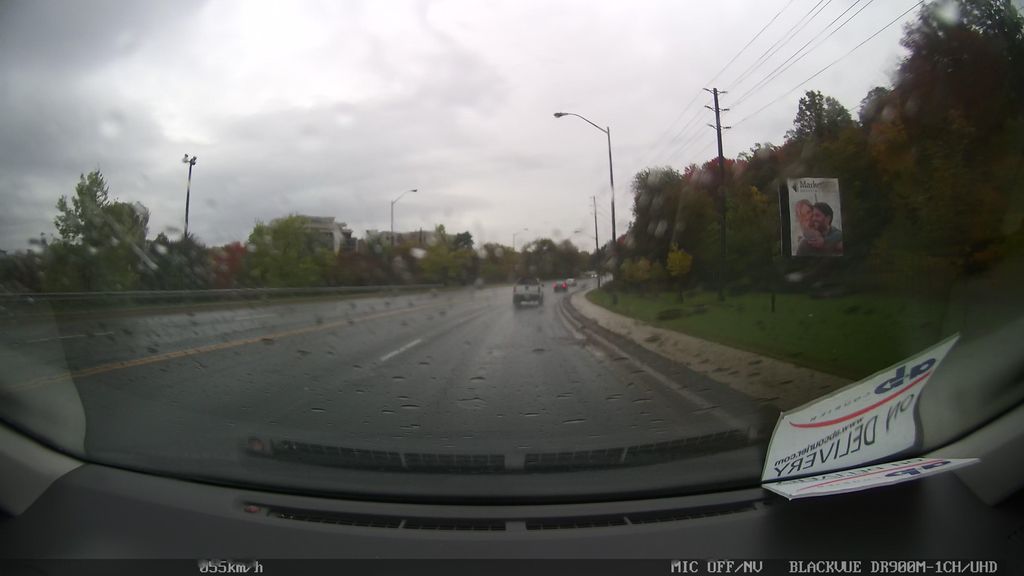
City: toronto